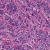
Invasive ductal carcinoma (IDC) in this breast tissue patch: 1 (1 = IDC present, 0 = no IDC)